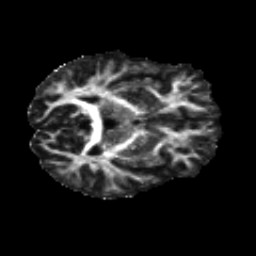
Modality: FA
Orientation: axial
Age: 19
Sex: male
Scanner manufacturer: siemens
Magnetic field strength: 3 T
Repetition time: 8.8 s
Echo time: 0.085 s